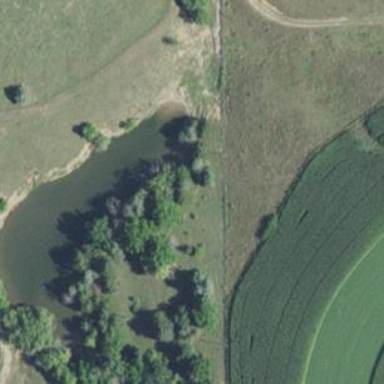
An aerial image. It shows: Serene pond surrounded by nature.